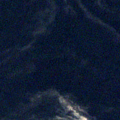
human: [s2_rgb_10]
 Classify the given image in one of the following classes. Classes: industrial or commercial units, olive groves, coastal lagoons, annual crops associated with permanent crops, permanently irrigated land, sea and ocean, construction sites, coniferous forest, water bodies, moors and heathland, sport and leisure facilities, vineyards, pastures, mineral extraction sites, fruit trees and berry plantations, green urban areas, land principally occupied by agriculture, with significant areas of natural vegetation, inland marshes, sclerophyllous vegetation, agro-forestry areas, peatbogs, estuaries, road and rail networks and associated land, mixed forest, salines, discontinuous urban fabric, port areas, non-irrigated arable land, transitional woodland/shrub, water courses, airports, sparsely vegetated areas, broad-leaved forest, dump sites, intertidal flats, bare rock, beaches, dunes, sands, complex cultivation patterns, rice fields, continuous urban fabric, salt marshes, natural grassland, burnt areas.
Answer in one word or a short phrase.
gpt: water bodies